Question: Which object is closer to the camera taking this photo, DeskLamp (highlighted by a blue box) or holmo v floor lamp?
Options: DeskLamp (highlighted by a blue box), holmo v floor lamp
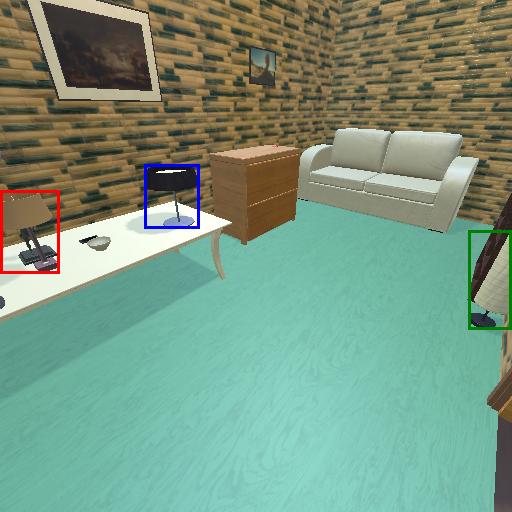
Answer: DeskLamp (highlighted by a blue box)